Question: I am creating a music player application. I want to show the media controller on notification bar while my application is running in background. It looks like Google player.

How to do this?
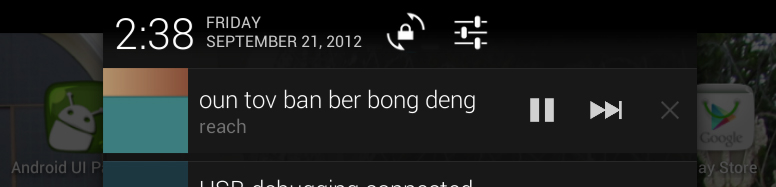
Answer: For getting media player controller in your app simply follow this:
'''
public void showNotification(View view){
new MyNotification(this);
finish();
}
'''
'''
public class MyNotification extends Notification {
private Context ctx;
private NotificationManager mNotificationManager;
@SuppressLint("NewApi")
public MyNotification(Context ctx){
super();
this.ctx=ctx;
String ns = Context.NOTIFICATION_SERVICE;
mNotificationManager = (NotificationManager) ctx.getSystemService(ns);
CharSequence tickerText = "Shortcuts";
long when = System.currentTimeMillis();
Notification.Builder builder = new Notification.Builder(ctx);
@SuppressWarnings("deprecation")
Notification notification=builder.getNotification();
notification.when=when;
notification.tickerText=tickerText;
notification.icon=R.drawable.ic_launcher;
RemoteViews contentView=new RemoteViews(ctx.getPackageName(), R.layout.messageview);
//set the button listeners
setListeners(contentView);
notification.contentView = contentView;
notification.flags |= Notification.FLAG_ONGOING_EVENT;
CharSequence contentTitle = "From Shortcuts";
mNotificationManager.notify(548853, notification);
}
public void setListeners(RemoteViews view){
//radio listener
Intent radio=new Intent(ctx,HelperActivity.class);
radio.putExtra("DO", "radio");
PendingIntent pRadio = PendingIntent.getActivity(ctx, 0, radio, 0);
view.setOnClickPendingIntent(R.id.radio, pRadio);
//volume listener
Intent volume=new Intent(ctx, HelperActivity.class);
volume.putExtra("DO", "volume");
PendingIntent pVolume = PendingIntent.getActivity(ctx, 1, volume, 0);
view.setOnClickPendingIntent(R.id.volume, pVolume);
//reboot listener
Intent reboot=new Intent(ctx, HelperActivity.class);
reboot.putExtra("DO", "reboot");
PendingIntent pReboot = PendingIntent.getActivity(ctx, 5, reboot, 0);
view.setOnClickPendingIntent(R.id.reboot, pReboot);
//top listener
Intent top=new Intent(ctx, HelperActivity.class);
top.putExtra("DO", "top");
PendingIntent pTop = PendingIntent.getActivity(ctx, 3, top, 0);
view.setOnClickPendingIntent(R.id.top, pTop);*/
//app listener
Intent app=new Intent(ctx, com.example.demo.HelperActivity.class);
app.putExtra("DO", "app");
PendingIntent pApp = PendingIntent.getActivity(ctx, 4, app, 0);
view.setOnClickPendingIntent(R.id.btn1, pApp);
}
}
'''
'''
public class HelperActivity extends Activity {
private HelperActivity ctx;
@Override
protected void onCreate(Bundle savedInstanceState) {
// TODO Auto-generated method stub
super.onCreate(savedInstanceState);
ctx = this;
String action = (String) getIntent().getExtras().get("DO");
if (action.equals("radio")) {
//Your code
} else if (action.equals("volume")) {
//Your code
} else if (action.equals("reboot")) {
//Your code
} else if (action.equals("top")) {
//Your code
} else if (action.equals("app")) {
//Your code
}
if (!action.equals("reboot"))
finish();
}
@Override
protected void onDestroy() {
// TODO Auto-generated method stub
super.onDestroy();
}
}
'''
'''
<?xml version="1.0" encoding="UTF-8"?>
<RelativeLayout xmlns:android="http://schemas.android.com/apk/res/android"
xmlns:tools="http://schemas.android.com/tools"
android:layout_width="fill_parent"
android:layout_height="fill_parent" >
<TextView
android:id="@+id/msglbl"
android:layout_width="wrap_content"
android:layout_height="wrap_content"
android:text="test" />
<TextView
android:id="@+id/message"
android:layout_width="wrap_content"
android:layout_height="wrap_content"
android:layout_toRightOf="@+id/msglbl" />
<Button
android:id="@+id/btn1"
android:layout_width="wrap_content"
android:layout_height="wrap_content"
android:text="play" android:layout_margin="10dp"/>
</RelativeLayout>
'''